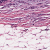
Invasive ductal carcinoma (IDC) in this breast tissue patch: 1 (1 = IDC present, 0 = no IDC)